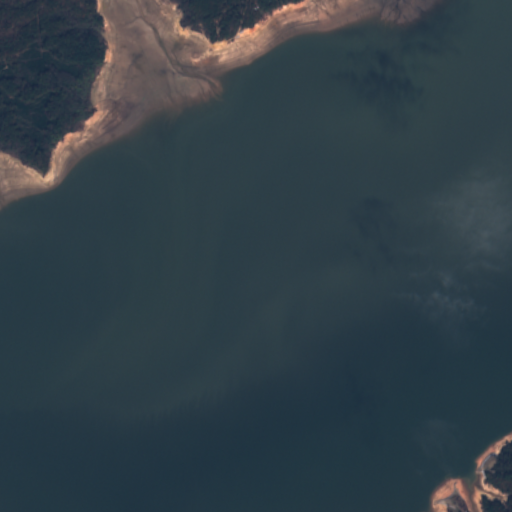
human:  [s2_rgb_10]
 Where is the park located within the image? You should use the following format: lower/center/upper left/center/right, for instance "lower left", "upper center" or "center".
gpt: The park is located in the upper center of the image.
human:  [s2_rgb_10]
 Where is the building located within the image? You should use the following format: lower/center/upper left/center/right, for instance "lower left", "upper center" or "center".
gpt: The building is located in the upper center of the image.
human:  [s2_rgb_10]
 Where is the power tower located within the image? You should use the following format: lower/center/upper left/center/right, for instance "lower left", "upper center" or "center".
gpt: There is no power tower in the image.